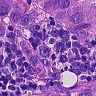
Metastatic tissue present: yes